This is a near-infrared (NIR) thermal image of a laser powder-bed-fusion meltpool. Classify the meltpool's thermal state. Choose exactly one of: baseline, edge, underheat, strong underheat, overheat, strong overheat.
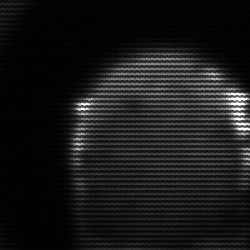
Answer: edge